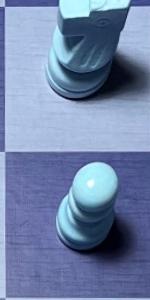
Label: Pawn_White